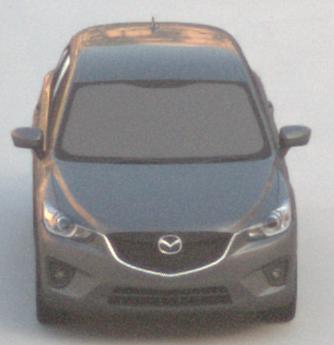
Make: Mazda
Model: CX-5 2.0 SKYACTIV-G 160
Detailed model: CX-5 (GH)
Model produced from: 2012/04
Model produced until: 2015/02
Doors: 5
Color: gray
Road condition: dry road
Daytime: sunrise or sunset
Contrast: low contrast